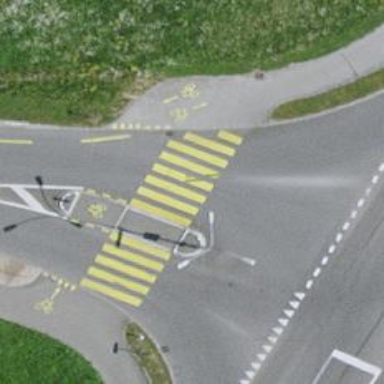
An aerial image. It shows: Asphalt cycleway with crossing.